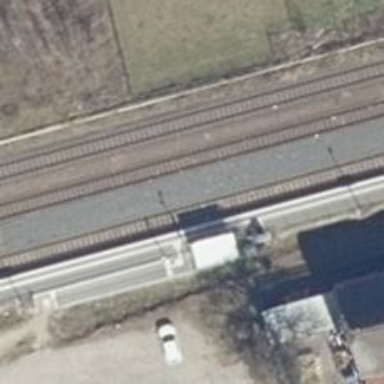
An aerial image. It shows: Railway station that also serves as public transport station.